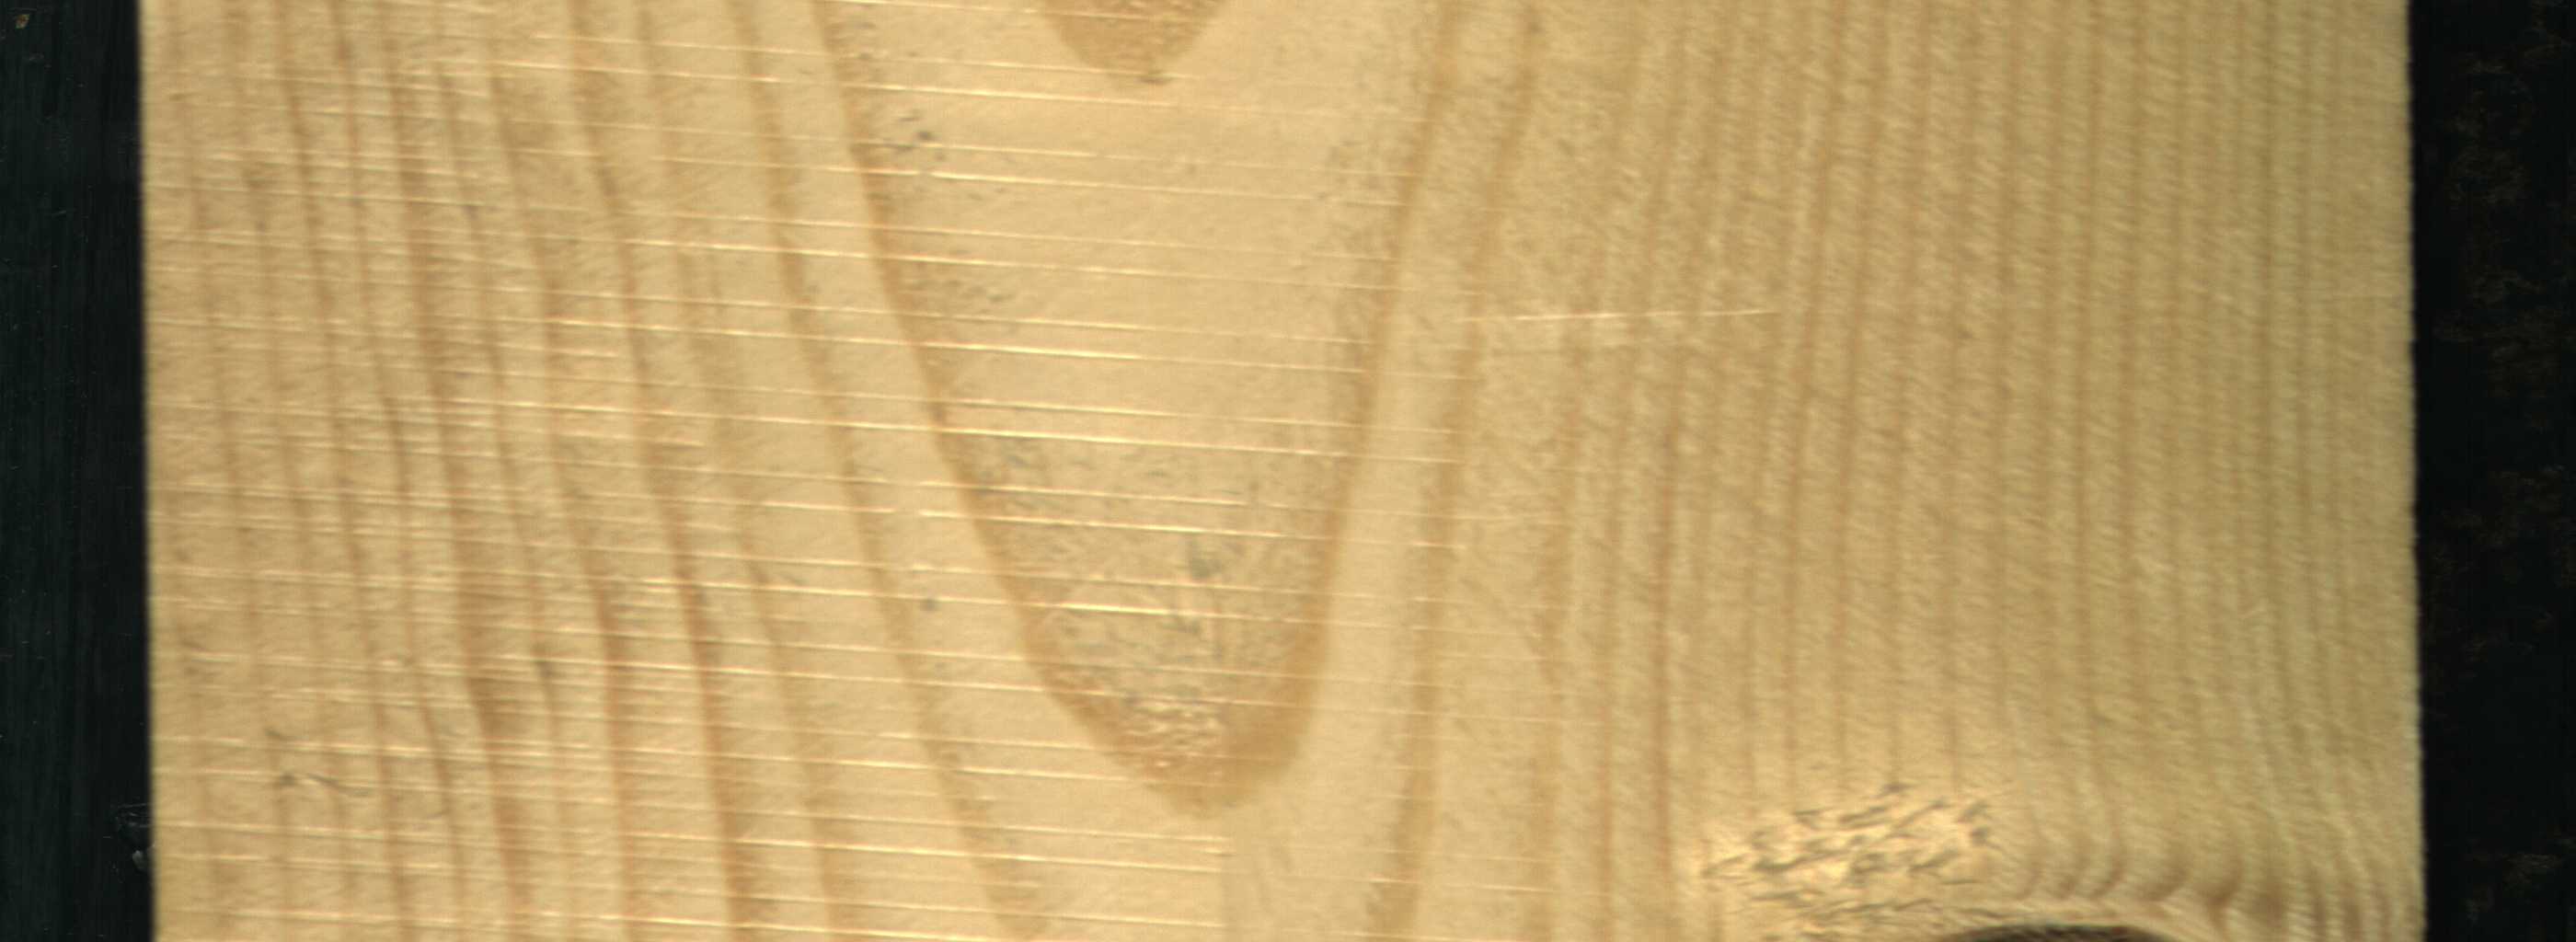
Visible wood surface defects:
Dead_Knot